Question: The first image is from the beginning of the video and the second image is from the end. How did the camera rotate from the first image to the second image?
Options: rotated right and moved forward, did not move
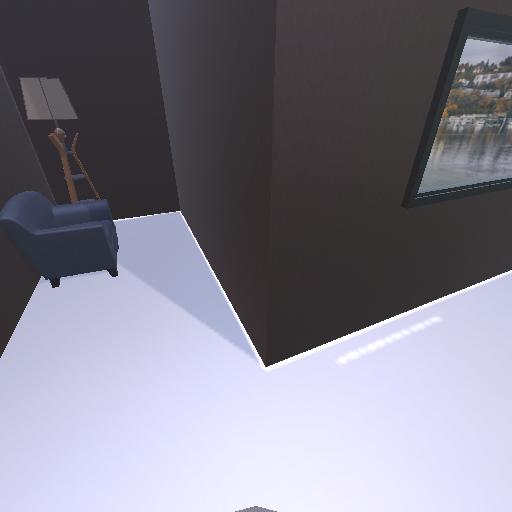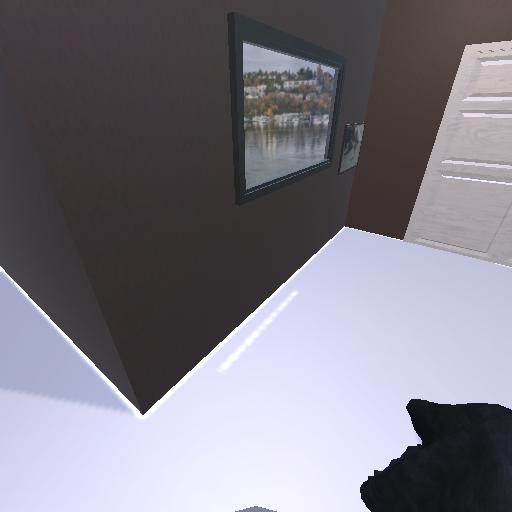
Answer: rotated right and moved forward